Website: slack
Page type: payment
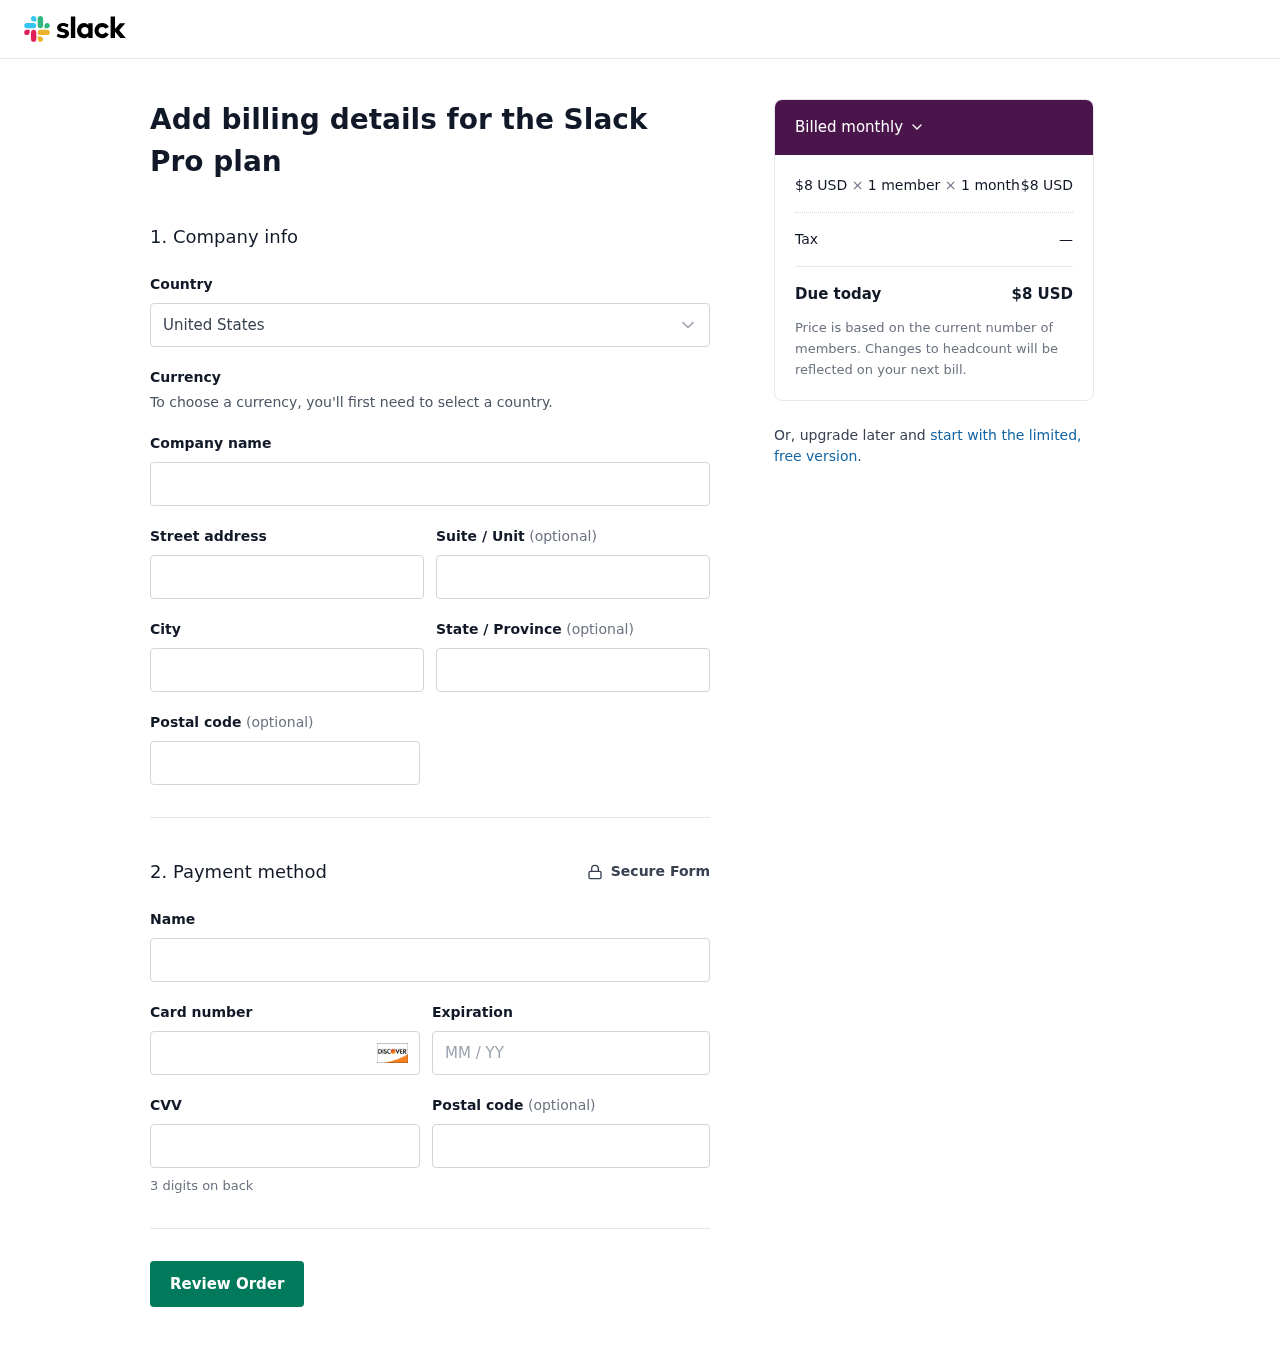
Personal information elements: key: PII_COUNTRY
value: United States
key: PII_STREET
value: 5357 Richardson Pike Suite 478
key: PII_CITY
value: Port Craig
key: PII_STATE
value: Delaware
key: PII_POSTCODE
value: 46541
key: PII_FULLNAME
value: Samantha Dickson
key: PII_CARD_NUMBER
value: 6569 7378 9286 6937
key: PII_CARD_EXPIRY
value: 11/28
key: PII_CARD_CVV
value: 296
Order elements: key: ORDER_PRICE_PER_MEMBER
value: $8 USD
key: ORDER_NUM_MEMBERS
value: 1 member
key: ORDER_NUM_MONTHS
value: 1 month
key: ORDER_SUBTOTAL
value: $8 USD
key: ORDER_TAX
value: —
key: ORDER_TOTAL
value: $8 USD